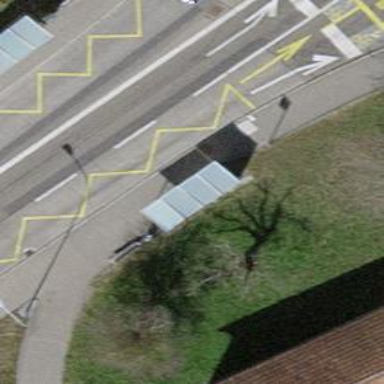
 serving as platform for public transportation."